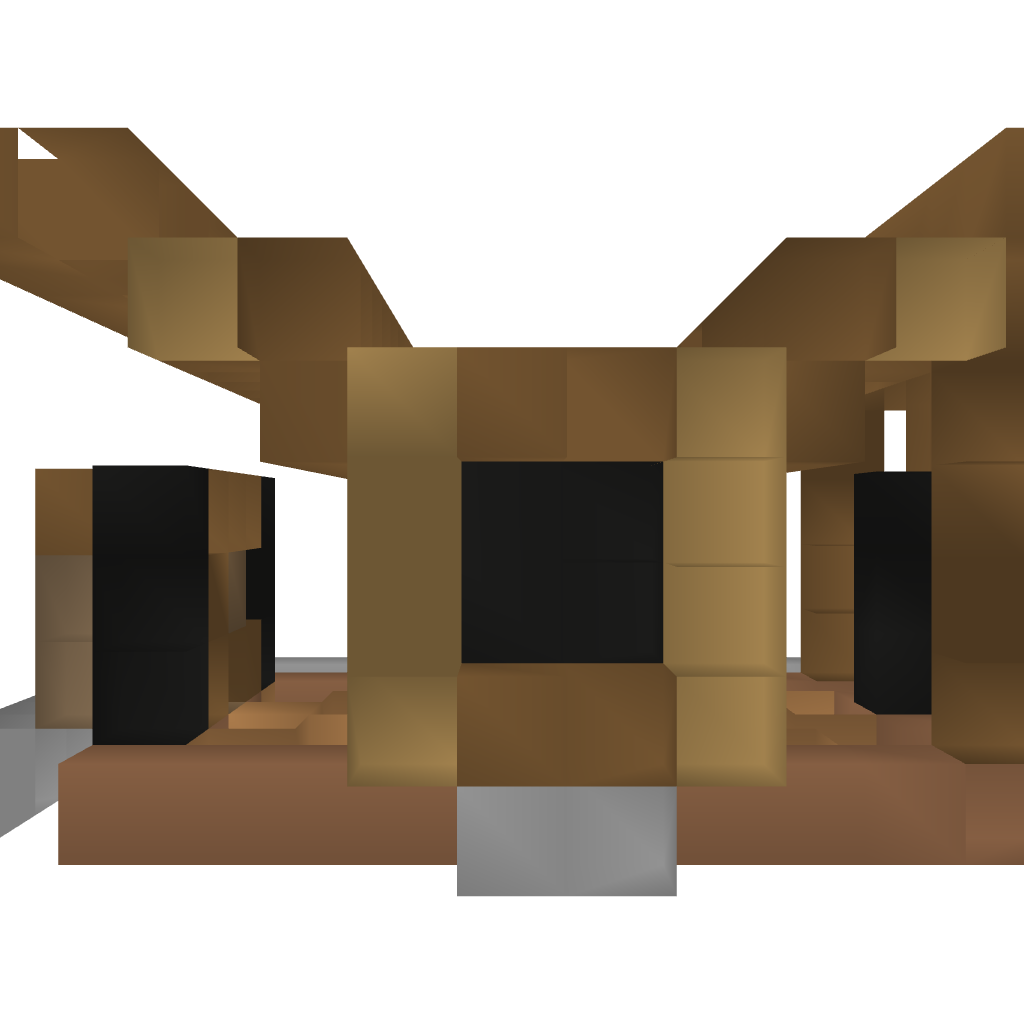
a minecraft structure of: Differnt Modern House